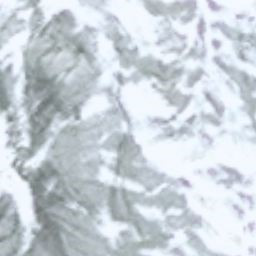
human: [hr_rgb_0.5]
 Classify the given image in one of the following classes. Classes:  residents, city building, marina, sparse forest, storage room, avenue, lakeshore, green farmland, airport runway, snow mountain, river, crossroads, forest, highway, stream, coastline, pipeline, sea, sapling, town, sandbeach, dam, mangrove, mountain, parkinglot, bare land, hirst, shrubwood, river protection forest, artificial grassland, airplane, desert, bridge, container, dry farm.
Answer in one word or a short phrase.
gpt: snow mountain